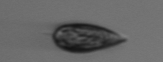
Label: Prorocentrum_triestinum